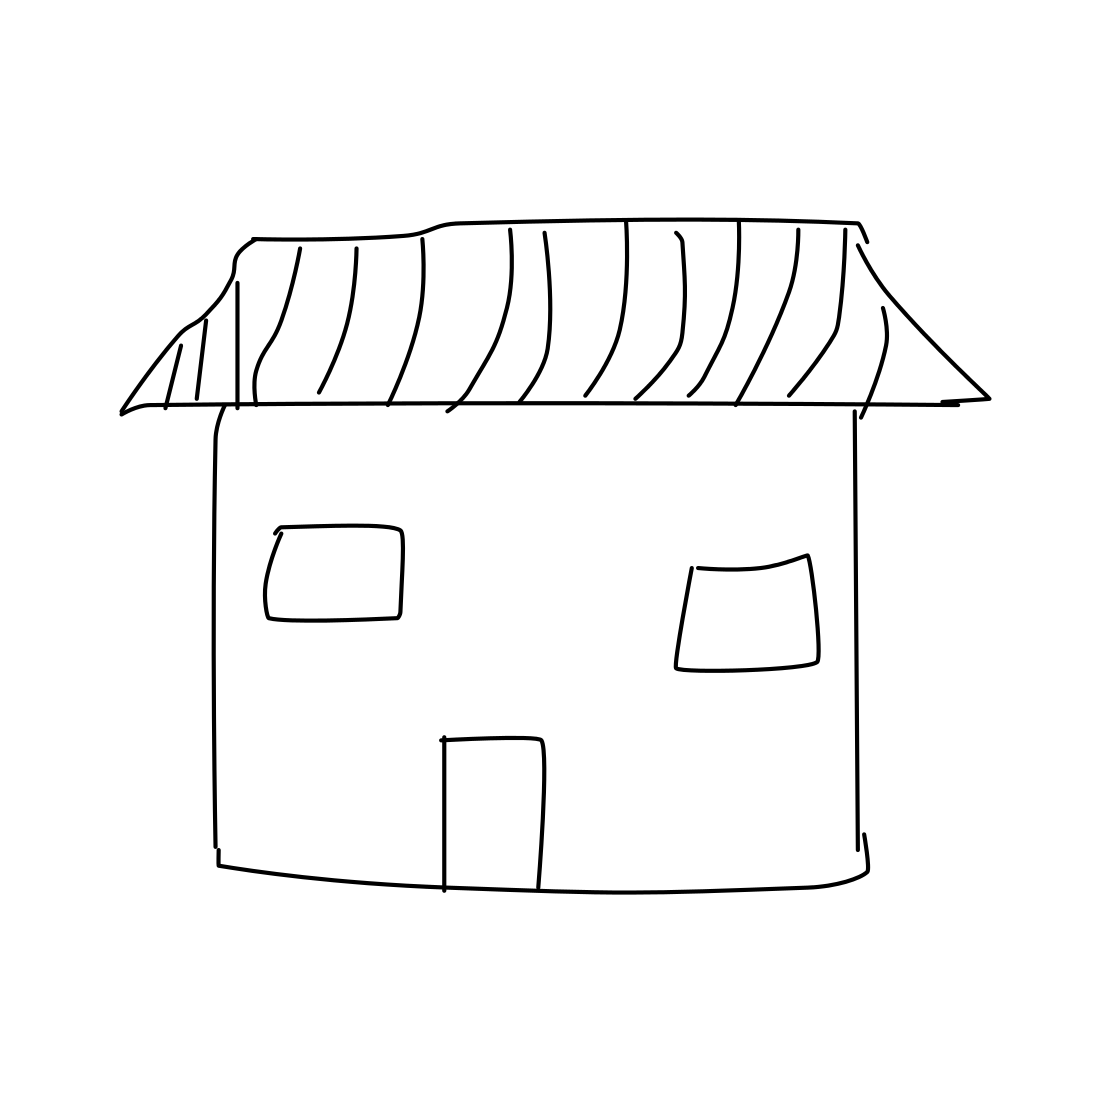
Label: barn